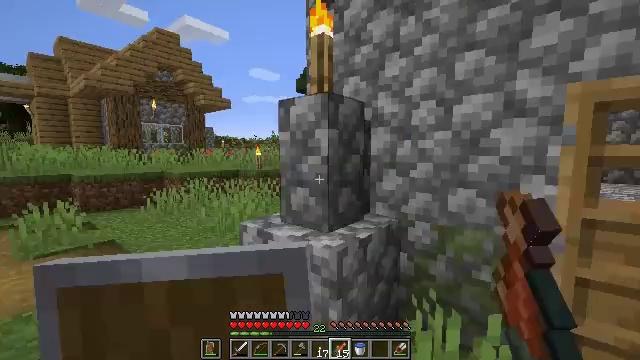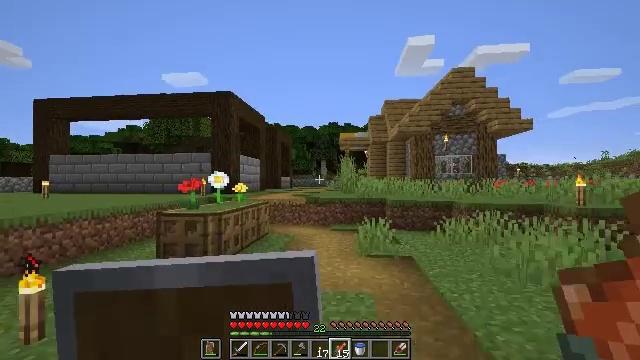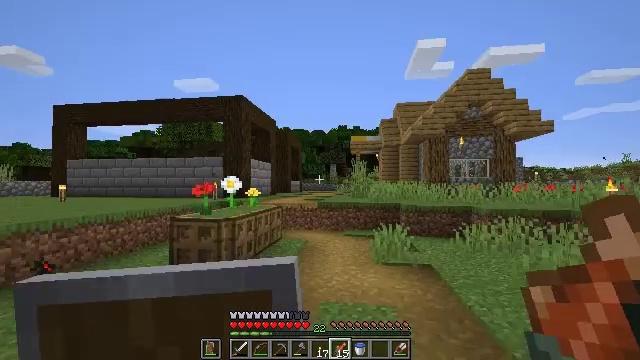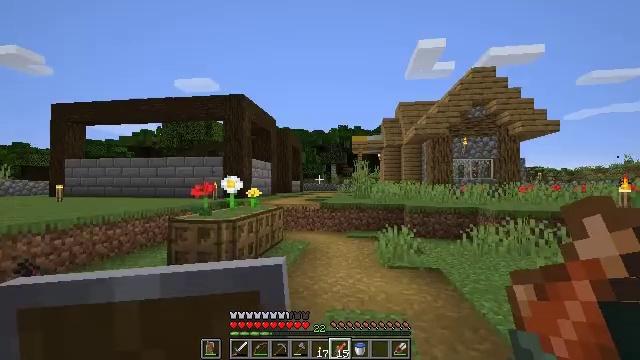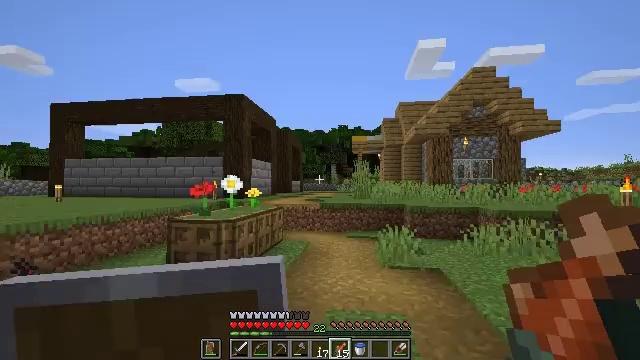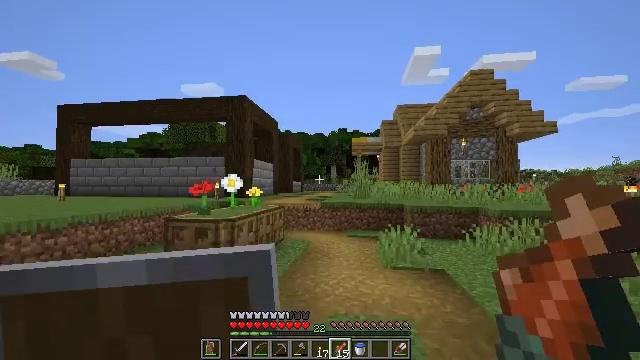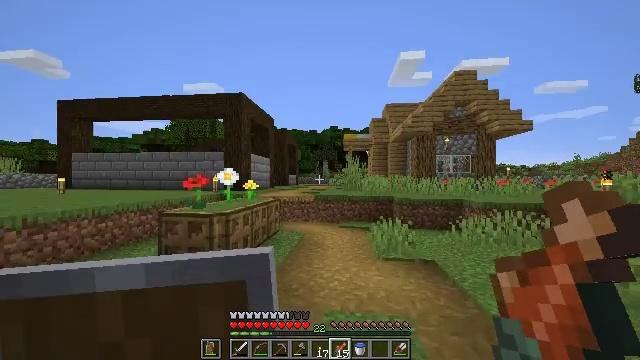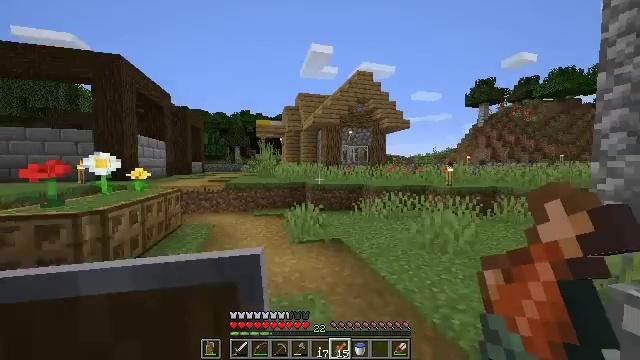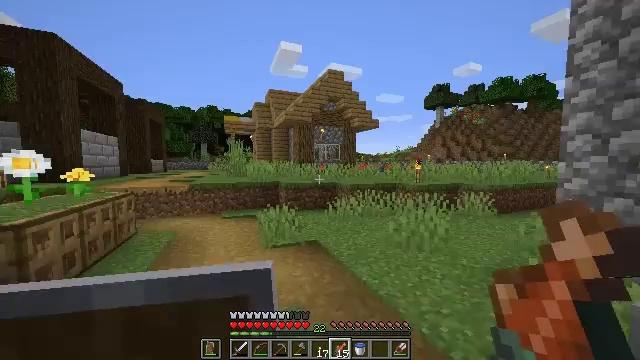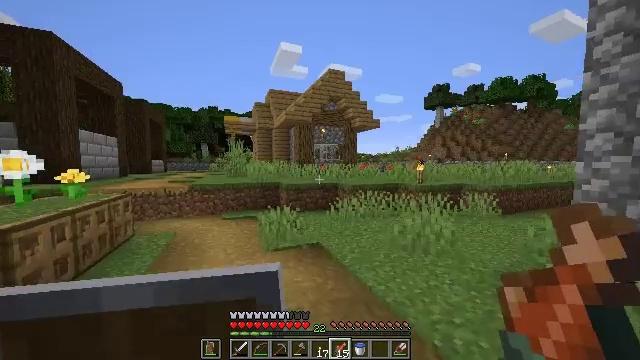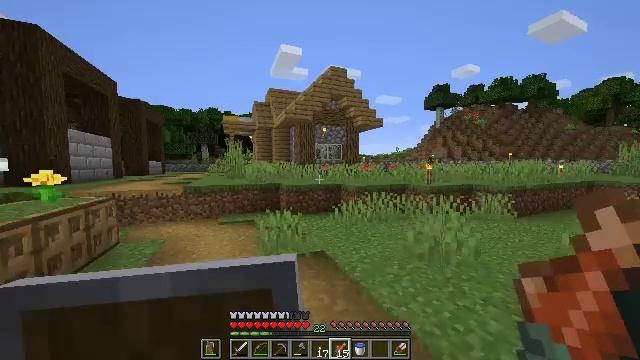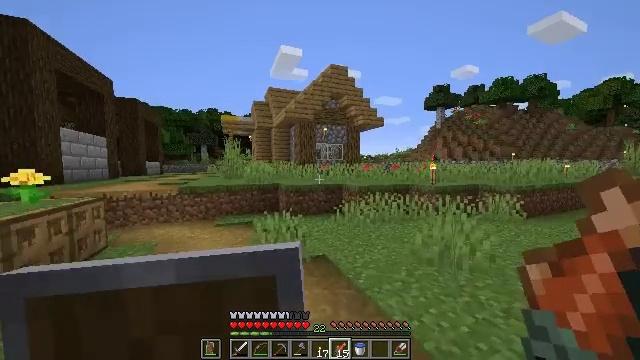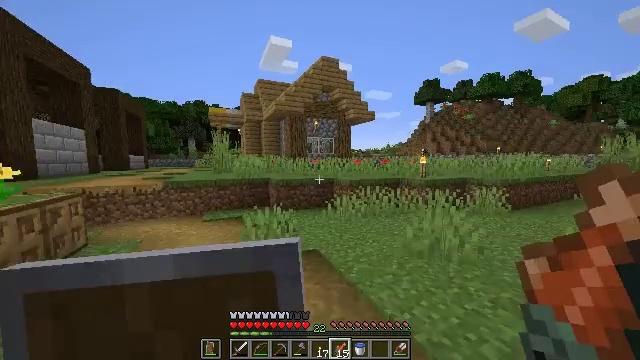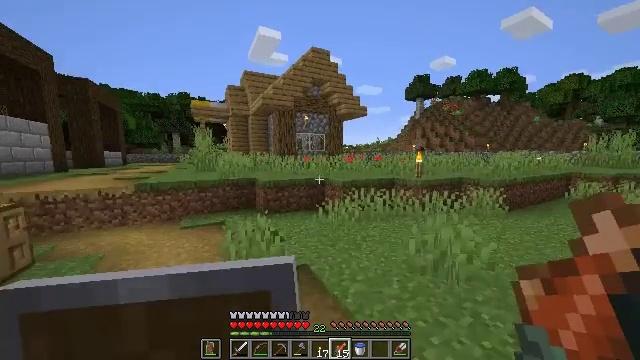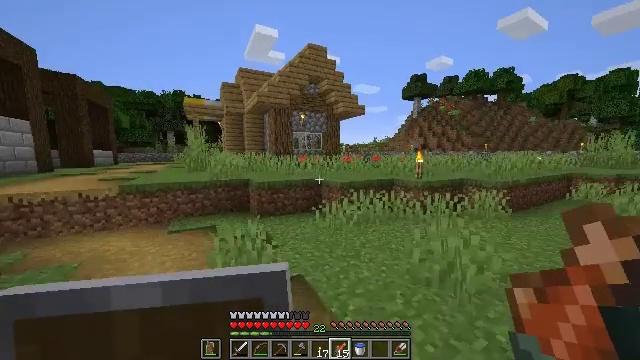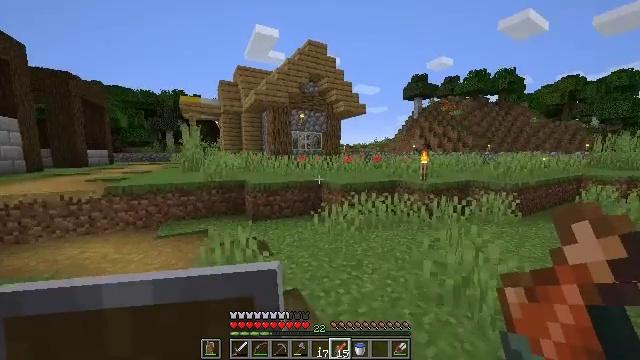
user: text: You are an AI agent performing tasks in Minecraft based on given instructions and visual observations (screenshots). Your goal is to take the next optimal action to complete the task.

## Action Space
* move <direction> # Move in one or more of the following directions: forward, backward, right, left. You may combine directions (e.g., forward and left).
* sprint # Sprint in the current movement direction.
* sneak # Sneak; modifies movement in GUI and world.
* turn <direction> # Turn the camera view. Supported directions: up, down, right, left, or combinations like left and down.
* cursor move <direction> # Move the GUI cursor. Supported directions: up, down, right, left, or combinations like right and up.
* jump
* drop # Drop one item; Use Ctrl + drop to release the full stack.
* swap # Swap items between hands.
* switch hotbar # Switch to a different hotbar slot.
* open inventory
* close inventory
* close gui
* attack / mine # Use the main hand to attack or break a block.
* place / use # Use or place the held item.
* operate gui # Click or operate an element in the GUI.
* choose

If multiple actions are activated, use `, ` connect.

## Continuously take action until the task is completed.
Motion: motion action
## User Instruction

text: Gather dark oak leaves from the canopy.
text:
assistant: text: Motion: move forward and move left, turn left and up
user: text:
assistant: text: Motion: move forward and move left, turn left
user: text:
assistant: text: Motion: move forward
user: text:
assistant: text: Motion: move forward, sprint
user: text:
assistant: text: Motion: move forward, sprint
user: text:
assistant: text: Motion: move forward, sprint, turn right and down
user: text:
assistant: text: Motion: move forward, turn right and down
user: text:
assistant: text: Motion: move forward, turn right
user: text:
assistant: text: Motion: move forward, sprint
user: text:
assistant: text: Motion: move forward, sprint
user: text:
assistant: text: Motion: move forward, sprint
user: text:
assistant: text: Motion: move forward, turn right and down
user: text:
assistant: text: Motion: move forward, turn right and down
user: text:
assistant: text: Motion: move forward
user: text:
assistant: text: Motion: move forward
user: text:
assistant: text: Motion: move forward, turn left
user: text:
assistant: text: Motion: move forward, turn left and up
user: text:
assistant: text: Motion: move forward
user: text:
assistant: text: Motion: move forward
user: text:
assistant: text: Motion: move forward
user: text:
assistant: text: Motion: move forward
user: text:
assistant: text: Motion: move forward
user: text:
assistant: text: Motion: move forward, turn left
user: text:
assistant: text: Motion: move forward, turn left
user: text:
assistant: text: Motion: move forward
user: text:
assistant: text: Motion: move forward
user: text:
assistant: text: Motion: move forward, turn left and up
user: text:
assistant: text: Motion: move forward
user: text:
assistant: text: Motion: move forward
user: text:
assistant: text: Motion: move forward